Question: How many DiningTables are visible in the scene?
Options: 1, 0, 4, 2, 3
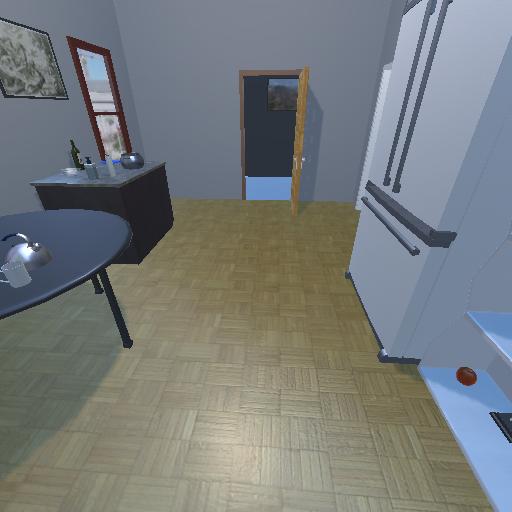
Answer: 1